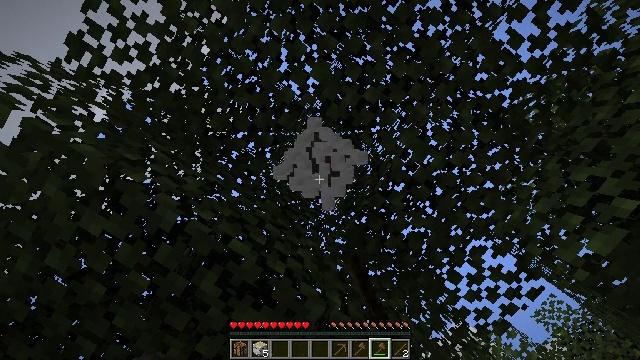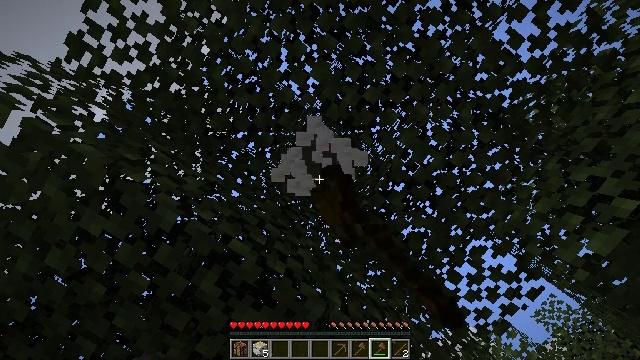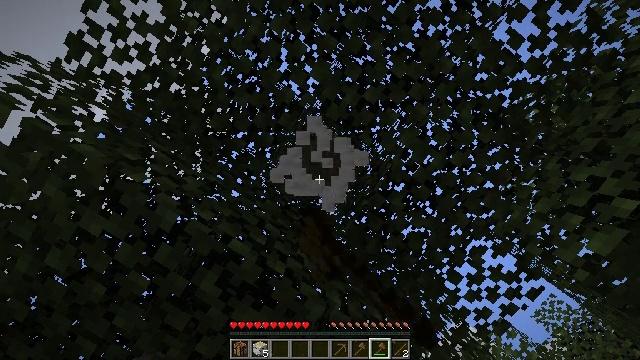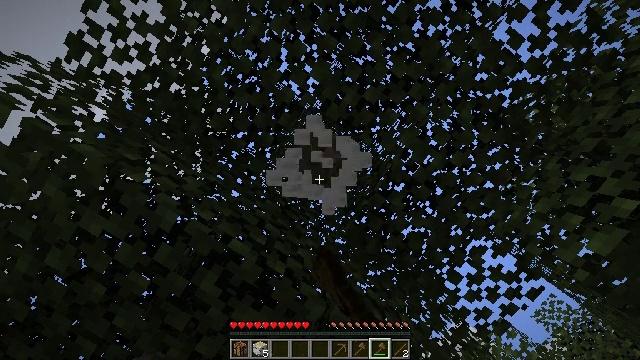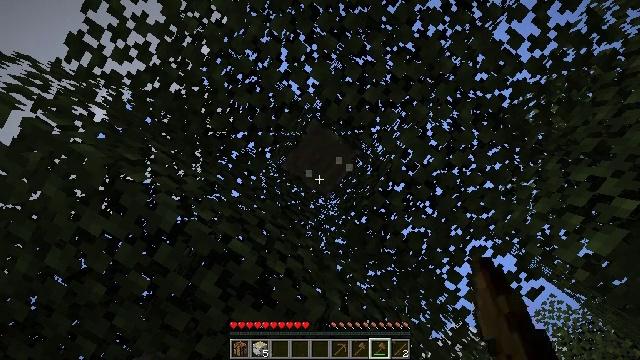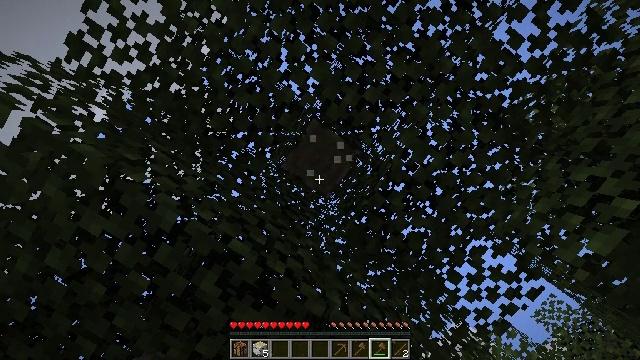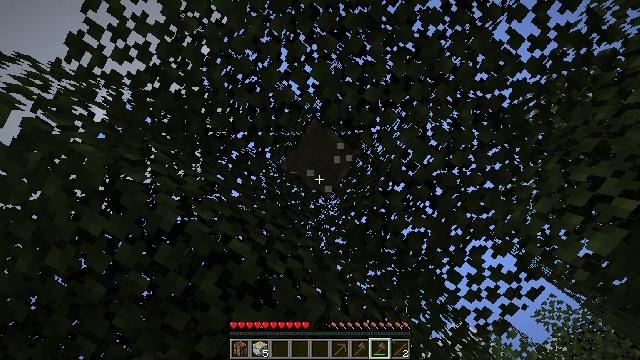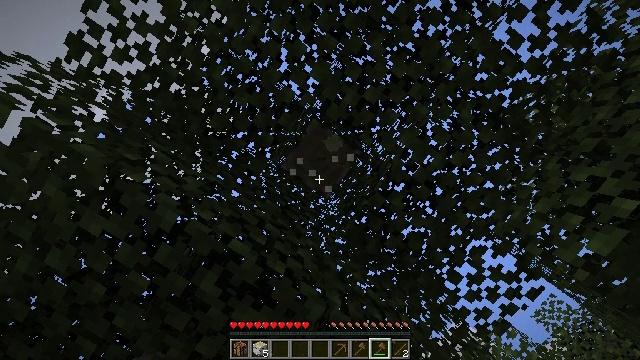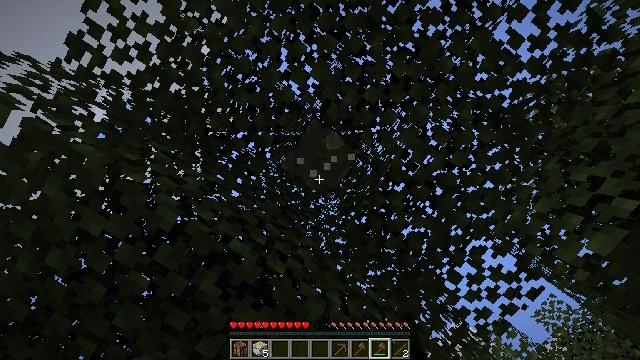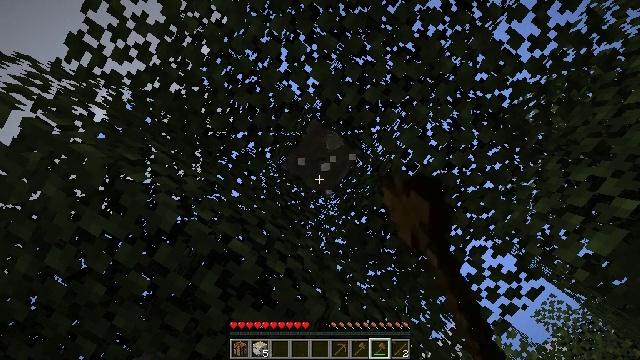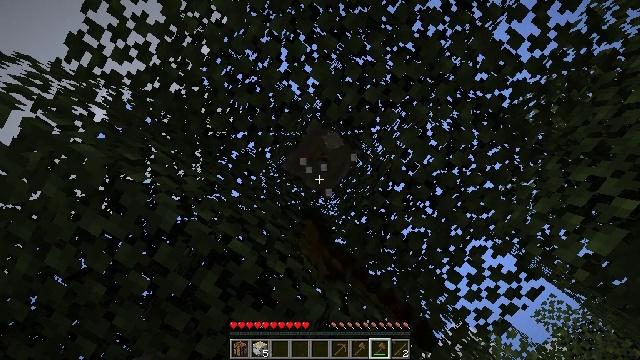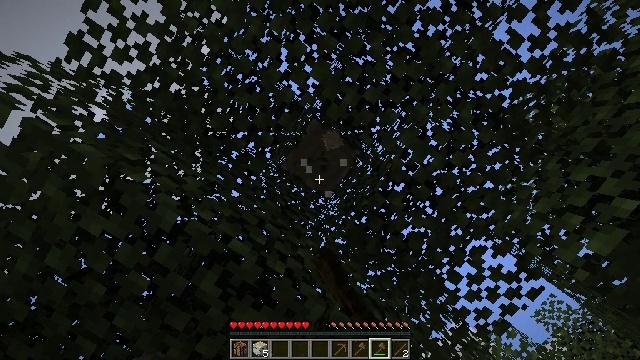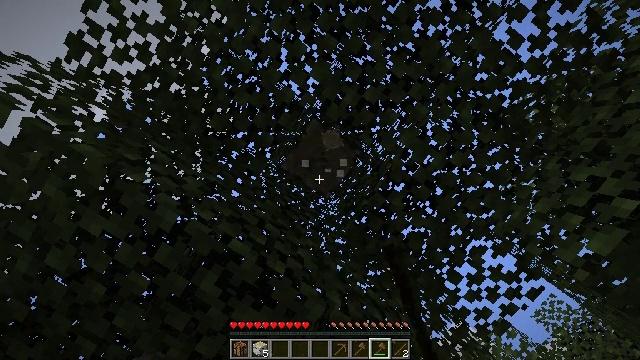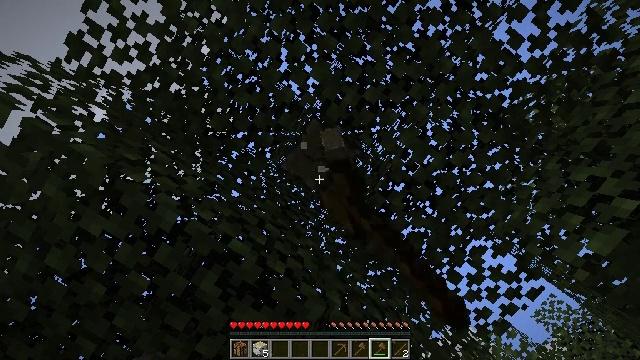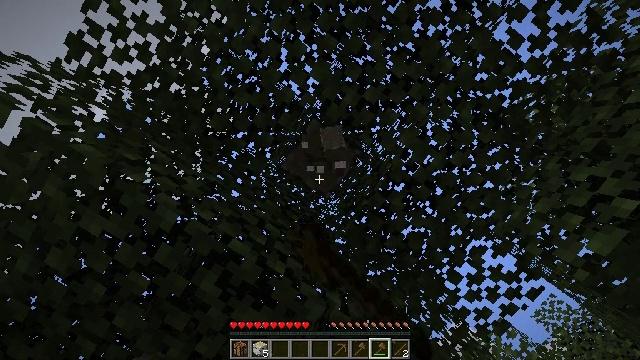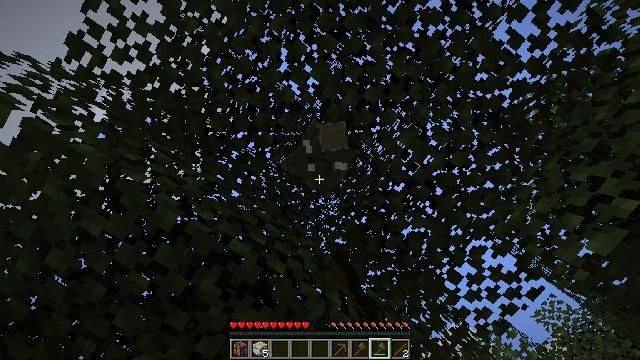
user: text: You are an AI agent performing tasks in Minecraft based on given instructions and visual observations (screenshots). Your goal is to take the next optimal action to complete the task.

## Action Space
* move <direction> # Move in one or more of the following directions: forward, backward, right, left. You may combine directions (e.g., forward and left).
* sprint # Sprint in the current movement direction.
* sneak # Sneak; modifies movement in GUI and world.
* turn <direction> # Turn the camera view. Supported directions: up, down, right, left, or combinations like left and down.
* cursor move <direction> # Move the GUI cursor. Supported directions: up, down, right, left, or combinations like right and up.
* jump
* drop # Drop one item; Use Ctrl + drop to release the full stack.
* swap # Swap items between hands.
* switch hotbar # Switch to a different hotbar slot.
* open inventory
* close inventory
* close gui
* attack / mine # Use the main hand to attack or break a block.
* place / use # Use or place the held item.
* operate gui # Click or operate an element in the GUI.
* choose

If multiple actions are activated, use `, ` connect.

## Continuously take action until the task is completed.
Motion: motion action
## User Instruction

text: Gather birch log for crafting.
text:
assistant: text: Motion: attack / mine
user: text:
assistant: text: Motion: attack / mine
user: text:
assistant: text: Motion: attack / mine
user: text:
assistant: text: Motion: attack / mine
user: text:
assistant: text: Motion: attack / mine
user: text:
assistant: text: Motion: attack / mine
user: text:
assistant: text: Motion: attack / mine
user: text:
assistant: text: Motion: attack / mine
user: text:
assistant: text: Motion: attack / mine
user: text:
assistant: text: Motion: attack / mine
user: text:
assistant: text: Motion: attack / mine
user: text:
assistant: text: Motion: attack / mine
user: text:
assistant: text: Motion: attack / mine
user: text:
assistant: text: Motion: attack / mine
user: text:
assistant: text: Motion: attack / mine
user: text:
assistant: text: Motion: attack / mine
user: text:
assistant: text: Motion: attack / mine
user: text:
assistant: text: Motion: attack / mine
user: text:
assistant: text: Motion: attack / mine
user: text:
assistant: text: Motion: attack / mine
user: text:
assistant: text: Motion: attack / mine
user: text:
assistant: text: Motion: attack / mine
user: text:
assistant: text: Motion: attack / mine
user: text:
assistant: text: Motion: attack / mine
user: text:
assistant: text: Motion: attack / mine
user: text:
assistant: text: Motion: attack / mine
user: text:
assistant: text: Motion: attack / mine
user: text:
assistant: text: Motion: attack / mine
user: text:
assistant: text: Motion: attack / mine
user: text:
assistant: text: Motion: attack / mine